Question: I am attempting to fetch all the members of a certain Discord channel using <URL>
I have a function trying to do this right now. It takes in an 'interaction', that is given when a user runs a slash command on Discord. The 'options' parameter is simply the channel they pass in to the command.

'''
const execute = async (interaction, options) => {
if (interaction.member.permissions.has(Permissions.FLAGS.MANAGE_GUILD)) {
await interaction.guild.members.fetch();
await interaction.deferReply({ ephemeral: true });
const channelInput = options.getChannel('channel');
const channel = await interaction.member.guild.channels.fetch(channelInput.id);
const members = channel.members.map(member => member.id);
console.log(members); // [ '143100912687251456', '143100912687251622' ]
}
}
'''
The issue is that it does not update properly if the user changes channels. If I restart the bot, and run the command, it executes perfectly. But if I were to change to another voice channel, it still thinks I am in the old one and not the new one.
This is probably because it is fetching some sort of cache. Does anyone know how to fetch their API directly instead of a local cache that isn't updating?
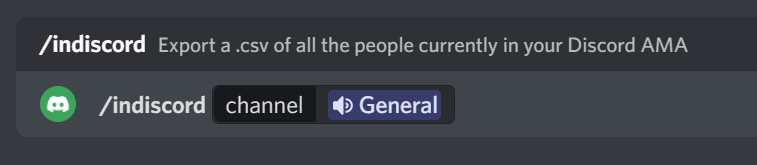
Answer: Add GuildVoiceStates Intent
'''
intents: [
GatewayIntentBits.GuildVoiceStates,
],
'''